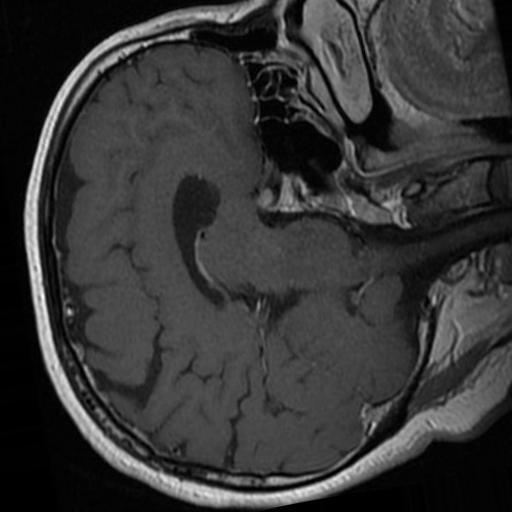
Label: brain_tumor